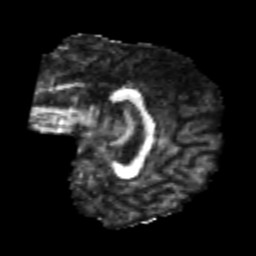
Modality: FA
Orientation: sagittal
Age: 22
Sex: female
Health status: healthy
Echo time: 0.074 s